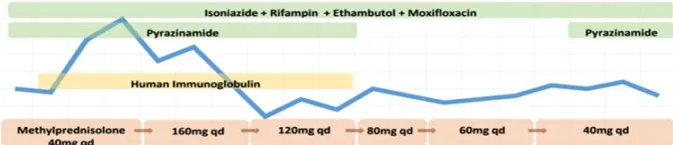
Treatment and observation during hospitalization. Picture. Showing body temperature, and ,treatment.
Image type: chart (chart)